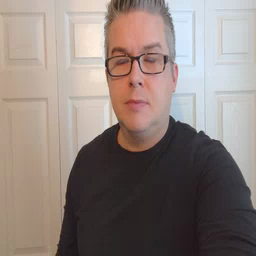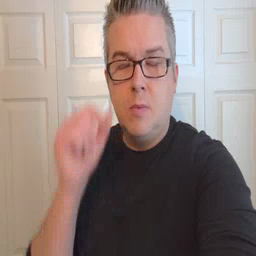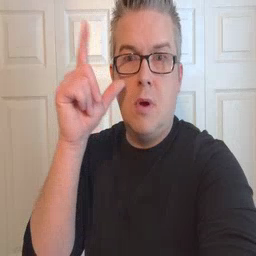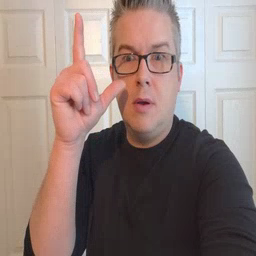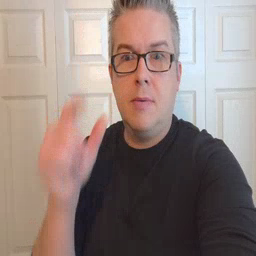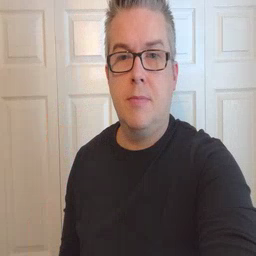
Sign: wake